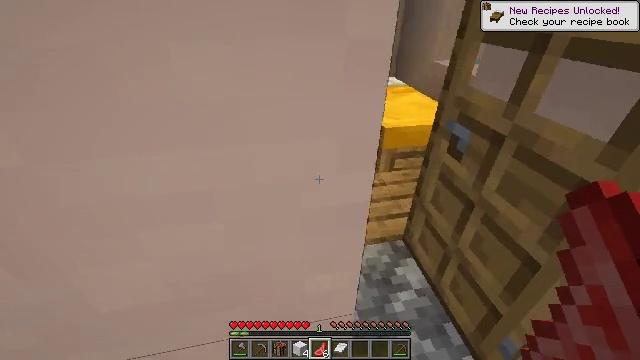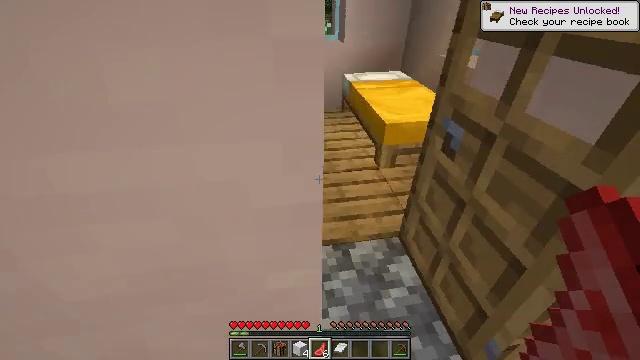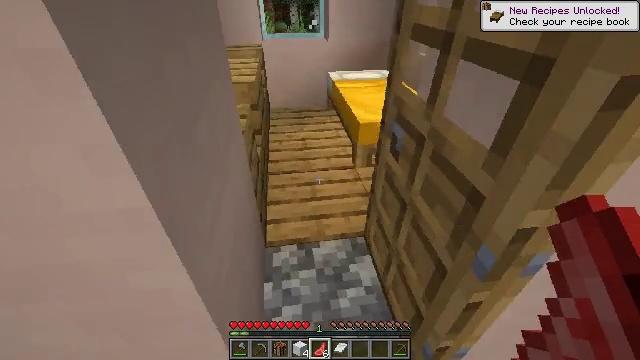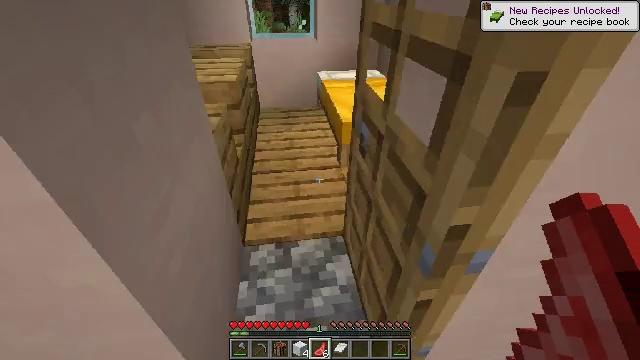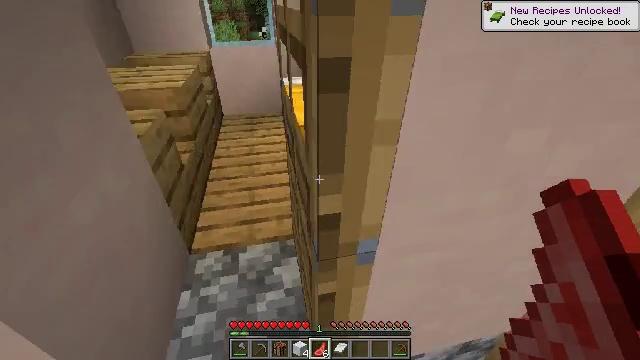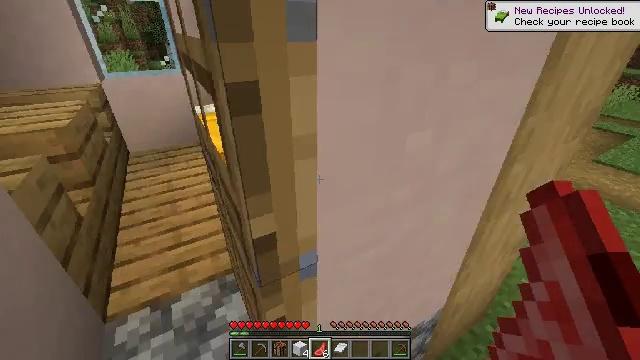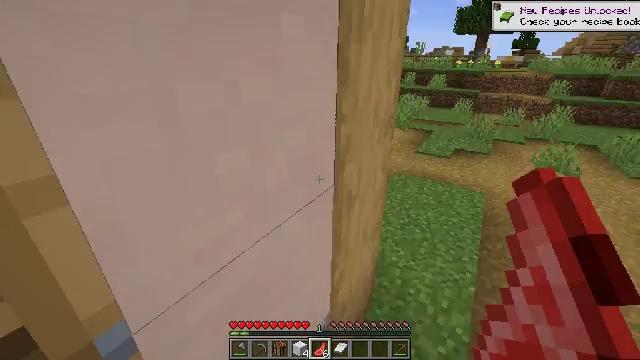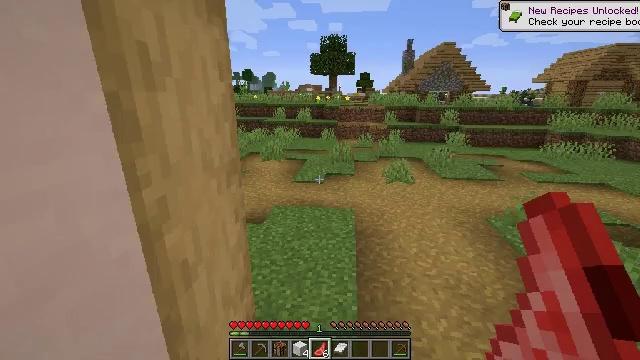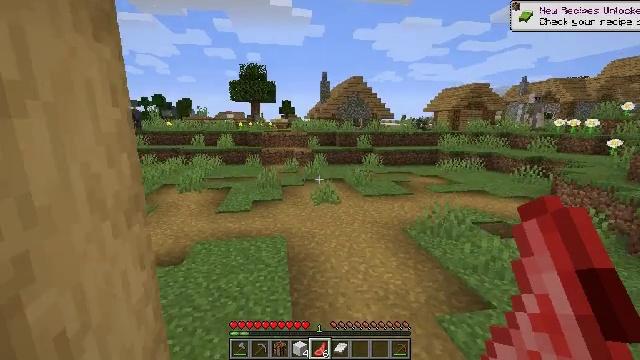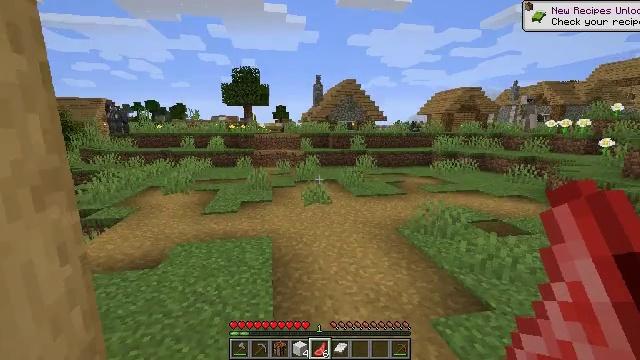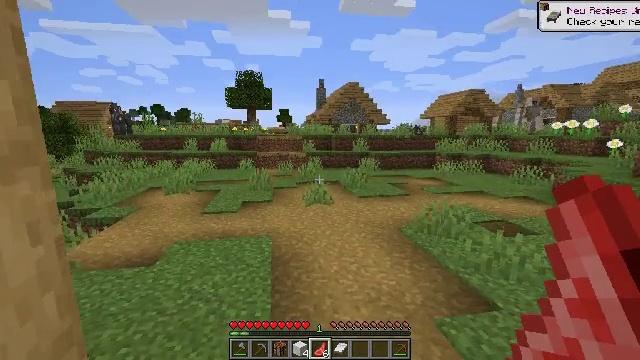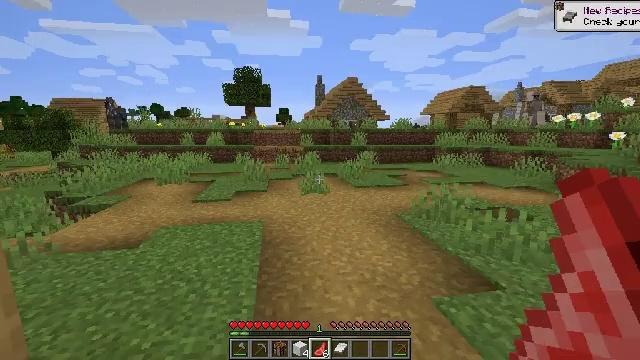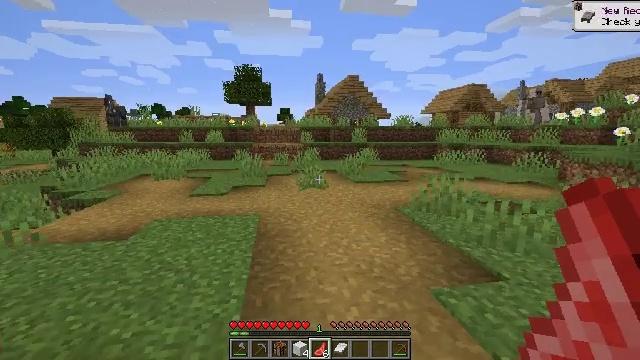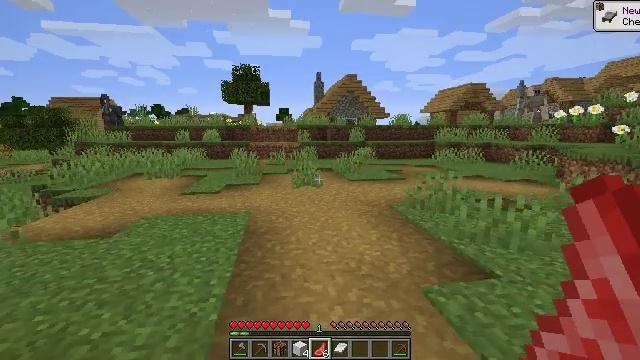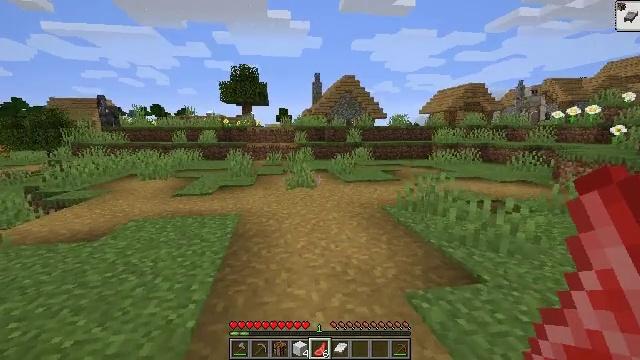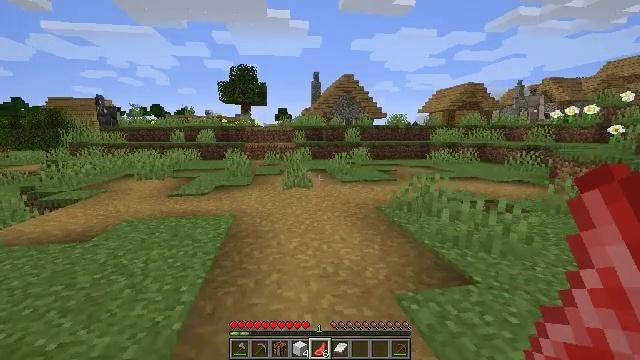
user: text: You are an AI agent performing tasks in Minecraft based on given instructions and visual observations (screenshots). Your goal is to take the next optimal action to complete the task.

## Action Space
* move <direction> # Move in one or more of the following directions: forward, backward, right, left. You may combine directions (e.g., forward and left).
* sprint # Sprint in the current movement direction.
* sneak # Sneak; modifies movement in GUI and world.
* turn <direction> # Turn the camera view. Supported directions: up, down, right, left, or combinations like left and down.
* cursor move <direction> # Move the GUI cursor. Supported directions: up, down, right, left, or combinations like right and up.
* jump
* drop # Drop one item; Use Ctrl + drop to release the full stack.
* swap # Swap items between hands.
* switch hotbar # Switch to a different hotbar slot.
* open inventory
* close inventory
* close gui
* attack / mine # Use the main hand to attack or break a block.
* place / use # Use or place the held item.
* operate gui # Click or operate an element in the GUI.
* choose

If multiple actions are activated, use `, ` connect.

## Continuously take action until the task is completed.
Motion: motion action
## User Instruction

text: Collect a hay block for crafting.
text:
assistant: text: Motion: move right, turn left and down
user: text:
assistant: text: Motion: move right
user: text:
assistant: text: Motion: move right
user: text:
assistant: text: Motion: move right, turn right and up
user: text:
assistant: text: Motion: move right, turn right and up
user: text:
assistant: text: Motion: move right, turn right and up
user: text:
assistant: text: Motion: move forward and move right, turn right and up
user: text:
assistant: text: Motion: move forward and move right, turn right and up
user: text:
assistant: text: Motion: move forward and move right, turn right
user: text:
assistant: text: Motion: move forward and move right
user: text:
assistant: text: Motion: move forward and move right
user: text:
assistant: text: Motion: move right
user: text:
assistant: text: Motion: move right
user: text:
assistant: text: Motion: move right
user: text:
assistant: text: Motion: move right
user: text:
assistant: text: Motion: turn right
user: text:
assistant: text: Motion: turn right
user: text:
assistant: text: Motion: turn right
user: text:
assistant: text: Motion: move forward, turn right
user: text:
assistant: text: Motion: move forward and move left
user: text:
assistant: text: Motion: move left
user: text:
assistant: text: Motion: move forward and move left
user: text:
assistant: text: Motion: move forward and move left
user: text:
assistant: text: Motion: move forward and move left
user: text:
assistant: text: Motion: move forward and move left
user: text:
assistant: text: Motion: move forward and move left
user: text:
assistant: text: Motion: move forward and move left
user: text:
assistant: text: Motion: move forward and move left
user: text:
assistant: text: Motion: move forward and move left, turn left
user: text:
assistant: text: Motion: move forward and move left, turn left and down